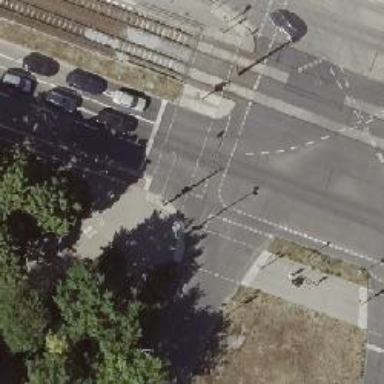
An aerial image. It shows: Crossing with traffic signals.